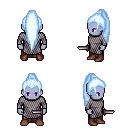
a pixel art fantasy rpg character, male body template, dark elf, purple skin, chain mail, robe skirt, white cyan extra-long topknot hairstyle, brown shoes, dagger, four views (front, back, left, right), 2x2 character sprite sheet, small pixel art, hard edges, no anti-aliasing